Field crop: maize
Growth stage: 2
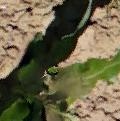
Species: maize